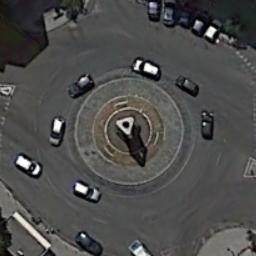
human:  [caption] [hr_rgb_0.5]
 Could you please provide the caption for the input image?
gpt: There are many moving and waiting vehicles at the roundabout, And many vehicles are parked on both sides of the road next to the roundabout .

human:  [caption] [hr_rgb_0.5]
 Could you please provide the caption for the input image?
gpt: There are some cars at the roundabout .

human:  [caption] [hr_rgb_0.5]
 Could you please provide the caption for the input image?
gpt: The roundabout has some moving cars and a sculpture is in the middle of the roundabout .

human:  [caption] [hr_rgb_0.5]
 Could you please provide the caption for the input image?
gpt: The roundabout is next to buildings .

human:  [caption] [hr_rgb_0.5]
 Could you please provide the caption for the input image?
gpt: There are some cars around the roundabout .